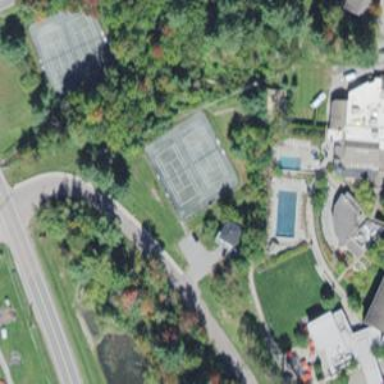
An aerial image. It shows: Sports centre dedicated to tennis.